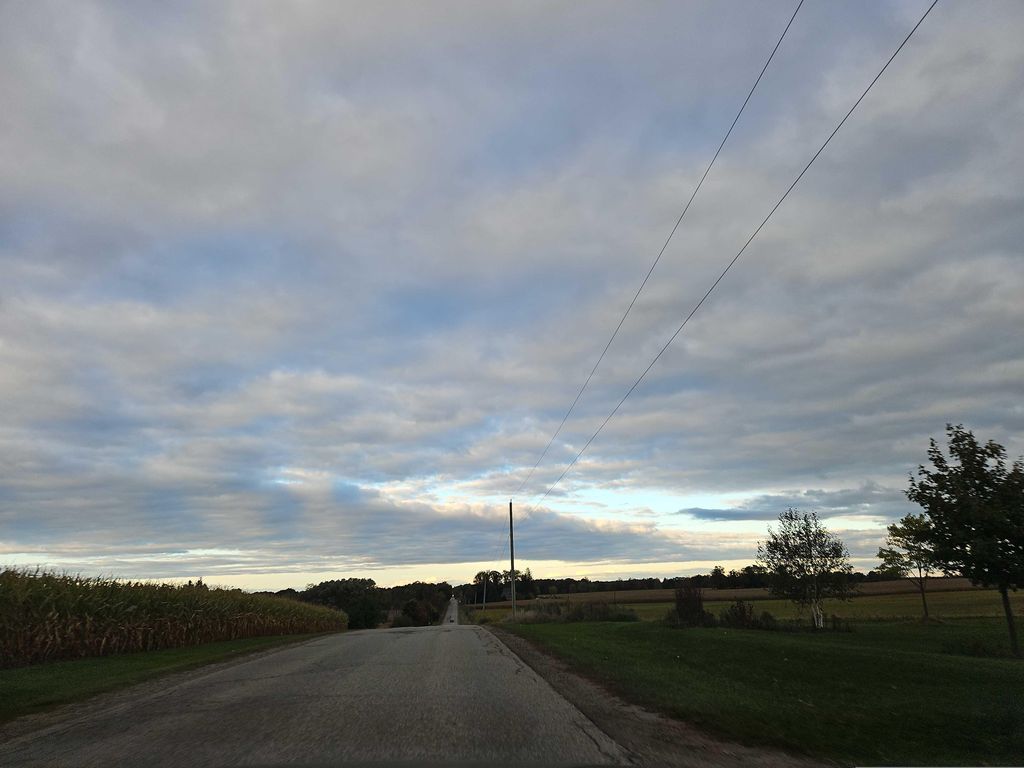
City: kitchener-waterloo